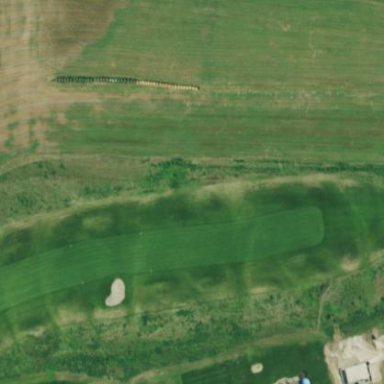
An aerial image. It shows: Rough area on grassy golf course.